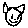
Label: cat